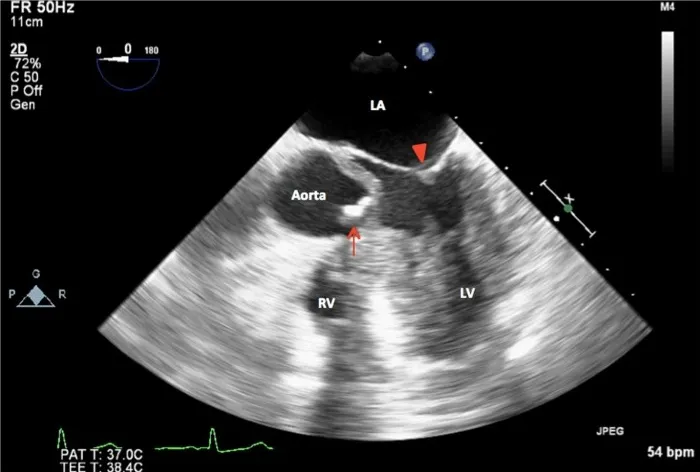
2D TEE midesophageal modified five-chamber view showing severely calcified and restricted unicuspid aortic valve in systole (arrow). LA, left atrium; LV, left ventricle, mitral valve (arrowhead); RV, right ventricle.
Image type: radiology (ultrasound)